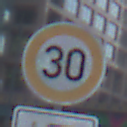
Verkehrszeichen: Geschwindigkeit30
Zusatzzeichen unten: HinweisDurchSinnbild14
Umgebung: Outdoor, Urban
Tageszeit: MorningAfternoon
Wetter: PartlyCloudy
Licht: Natural
Jahreszeit: NotSpecified
Kontrast: LowContrast